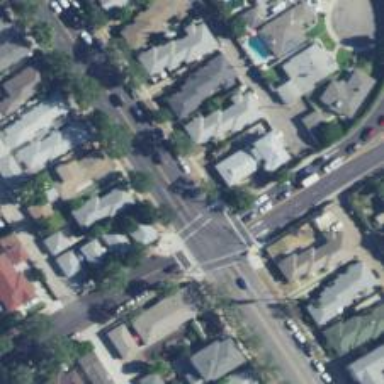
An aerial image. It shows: Crossing with line markings on the road.